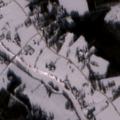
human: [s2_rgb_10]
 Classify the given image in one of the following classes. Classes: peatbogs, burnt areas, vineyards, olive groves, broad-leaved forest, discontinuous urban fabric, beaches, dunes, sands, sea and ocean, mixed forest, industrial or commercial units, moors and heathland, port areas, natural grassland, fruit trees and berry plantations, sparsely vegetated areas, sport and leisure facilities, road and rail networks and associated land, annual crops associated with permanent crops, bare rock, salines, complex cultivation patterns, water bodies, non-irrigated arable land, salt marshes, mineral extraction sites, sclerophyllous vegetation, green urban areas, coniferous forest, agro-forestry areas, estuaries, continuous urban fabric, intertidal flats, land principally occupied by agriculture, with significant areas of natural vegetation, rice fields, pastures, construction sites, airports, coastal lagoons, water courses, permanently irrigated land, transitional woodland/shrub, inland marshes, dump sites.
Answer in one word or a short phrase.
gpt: non-irrigated arable land, land principally occupied by agriculture, with significant areas of natural vegetation, coniferous forest, mixed forest